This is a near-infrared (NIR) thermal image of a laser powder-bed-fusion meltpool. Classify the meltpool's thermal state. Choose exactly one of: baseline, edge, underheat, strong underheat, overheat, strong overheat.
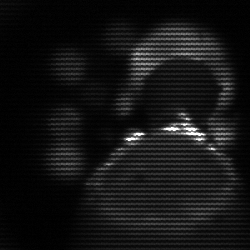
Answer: edge